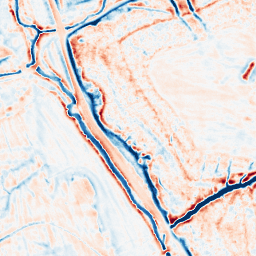
Category: edge_preserving
Decomposition family: bilateral
Decomposition parameters: d: 15
sigma_color: 100
sigma_space: 75
Upsampling method: cubic_mitchell
Upsampling parameters: scale: 4
Upsampling scale: 4